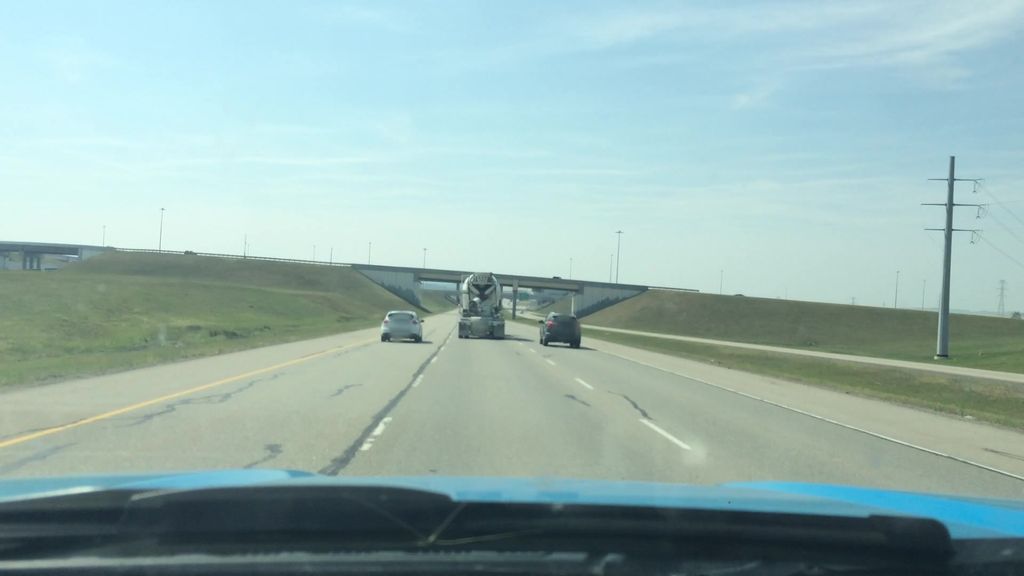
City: calgary